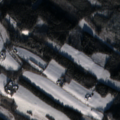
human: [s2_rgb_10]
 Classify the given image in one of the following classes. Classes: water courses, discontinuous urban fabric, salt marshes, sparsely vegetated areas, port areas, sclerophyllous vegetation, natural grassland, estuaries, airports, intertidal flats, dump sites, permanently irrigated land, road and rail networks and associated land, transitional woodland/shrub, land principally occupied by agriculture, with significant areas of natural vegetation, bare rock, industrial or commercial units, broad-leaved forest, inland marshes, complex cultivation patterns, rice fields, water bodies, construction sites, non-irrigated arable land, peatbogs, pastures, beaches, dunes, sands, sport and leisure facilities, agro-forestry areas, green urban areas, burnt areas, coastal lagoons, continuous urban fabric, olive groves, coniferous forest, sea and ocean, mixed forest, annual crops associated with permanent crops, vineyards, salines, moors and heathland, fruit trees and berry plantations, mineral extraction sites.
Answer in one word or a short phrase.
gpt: land principally occupied by agriculture, with significant areas of natural vegetation, broad-leaved forest, coniferous forest, mixed forest